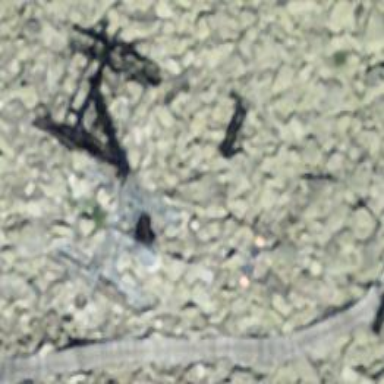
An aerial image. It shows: Pylon for aerialway.